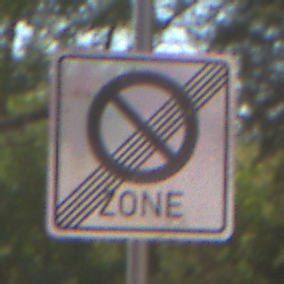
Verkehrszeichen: EndeEingeschraenktesHalteverbotZone
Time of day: MorningAfternoon
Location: Outdoor (Nature)
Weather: Clear
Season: Summer
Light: Natural